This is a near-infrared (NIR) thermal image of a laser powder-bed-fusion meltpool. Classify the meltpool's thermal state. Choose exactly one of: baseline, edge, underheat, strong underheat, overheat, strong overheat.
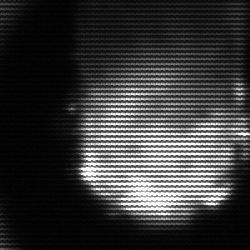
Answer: baseline